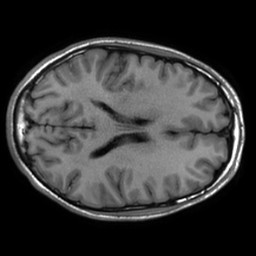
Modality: inplaneT1
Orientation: axial
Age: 17
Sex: male
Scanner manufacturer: ge
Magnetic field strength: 3 T
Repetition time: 2.297 s
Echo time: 0.02273 s